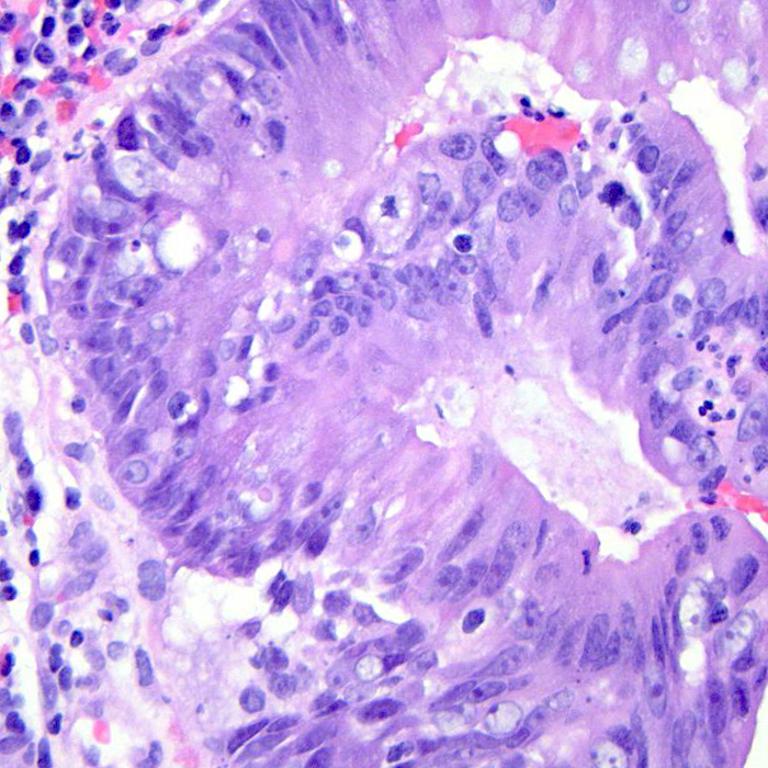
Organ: colon
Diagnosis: adenocarcinomas